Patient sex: M
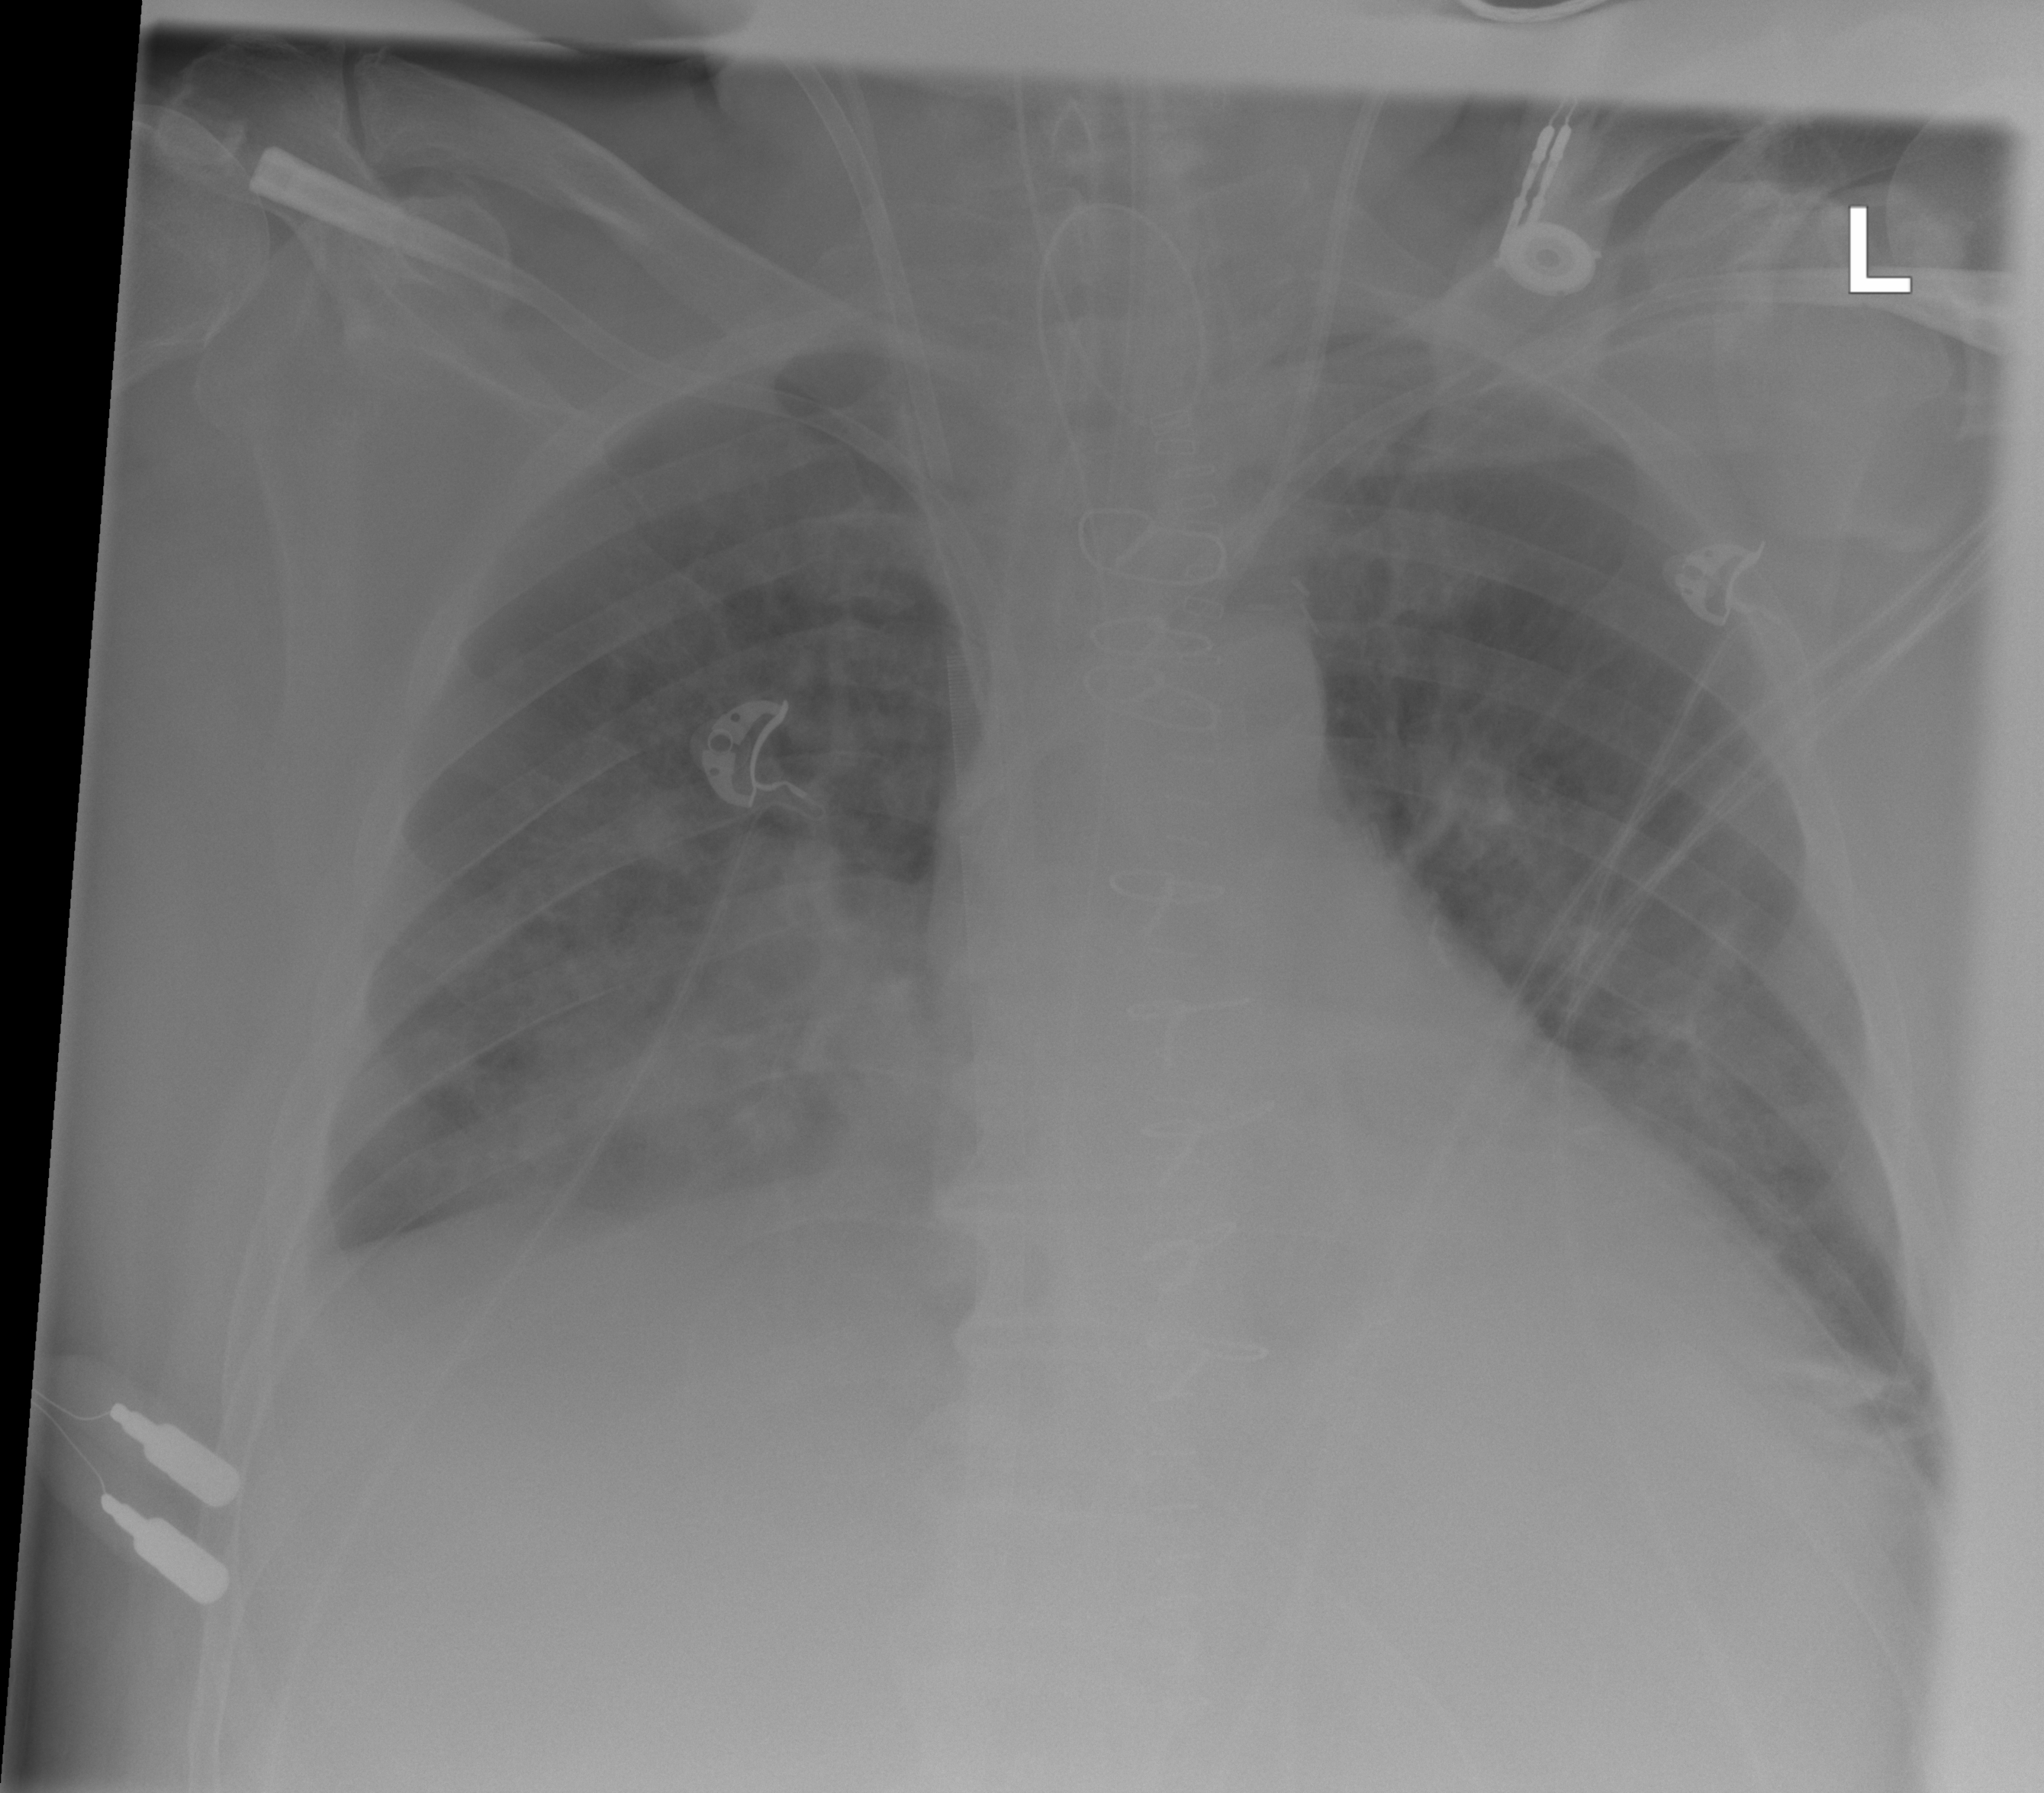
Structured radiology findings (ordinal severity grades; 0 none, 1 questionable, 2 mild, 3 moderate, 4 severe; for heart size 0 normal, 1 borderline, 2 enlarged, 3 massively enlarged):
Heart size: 1
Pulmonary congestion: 2
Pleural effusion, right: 2
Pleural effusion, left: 2
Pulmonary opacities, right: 2
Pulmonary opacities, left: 2
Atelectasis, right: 2
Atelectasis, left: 2